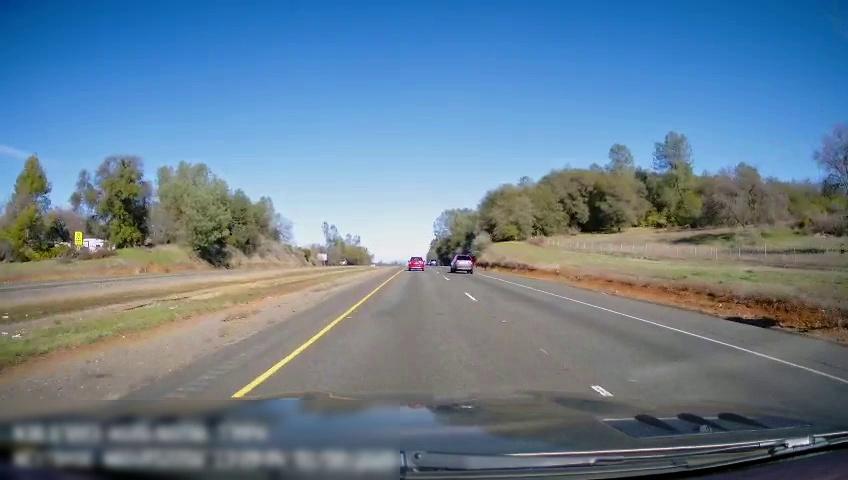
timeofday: Day
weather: Sunny
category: Drivable Space
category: Drivable Space
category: Vehicles | SUV
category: Vehicles | SUV
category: Lanes | Current Lane
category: Lanes | Current Lane
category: Lanes | Alternate Lane
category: Traffic | Signs